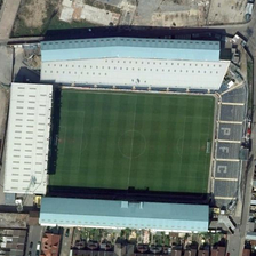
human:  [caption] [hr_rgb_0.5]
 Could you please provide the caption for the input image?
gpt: Two white buildings surround the green golf course next to the parking lot

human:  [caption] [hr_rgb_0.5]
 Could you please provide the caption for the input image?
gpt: Three white buildings surround the green golf course next to the parking lot.

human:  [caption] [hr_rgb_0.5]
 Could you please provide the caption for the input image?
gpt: Three white buildings surround a green golf course, with a parking lot near it

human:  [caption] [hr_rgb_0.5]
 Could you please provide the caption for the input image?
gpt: Three white buildings surround a green golf course with a parking lot next to it

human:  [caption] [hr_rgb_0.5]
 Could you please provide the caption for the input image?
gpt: Three white buildings surround a green Golf Course, with a parking lot next to it.